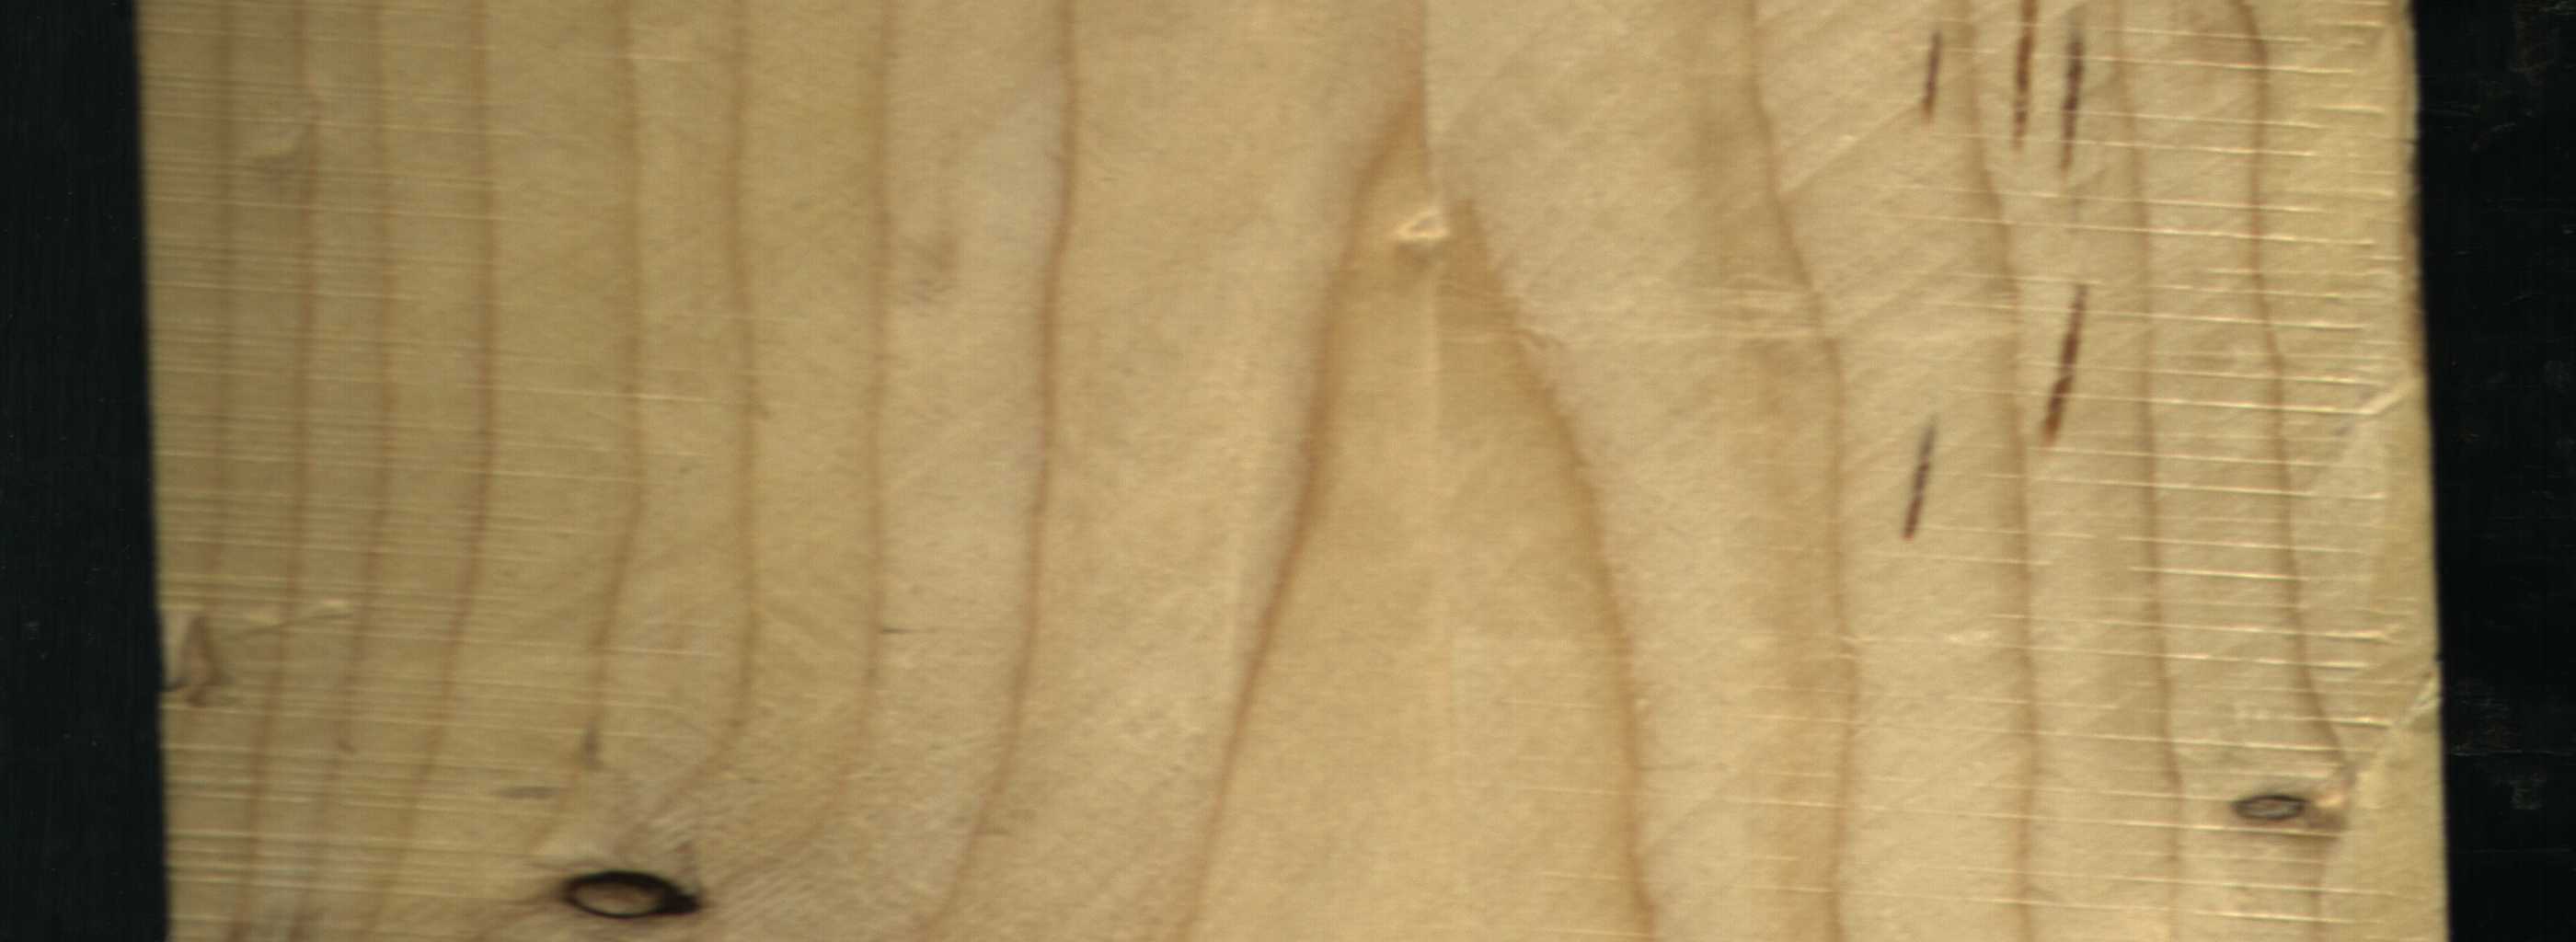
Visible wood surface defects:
resin
resin
resin
resin
Dead_Knot
Live_Knot